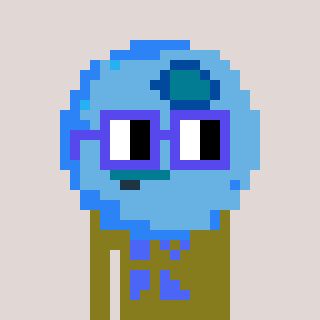
a pixel art character with square blue glasses, a blueberry-shaped head and a gunk-colored body on a warm background